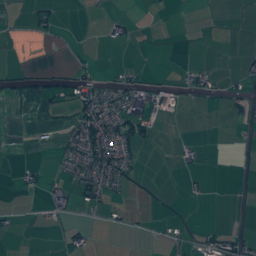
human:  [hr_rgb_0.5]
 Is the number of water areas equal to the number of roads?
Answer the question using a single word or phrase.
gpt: no

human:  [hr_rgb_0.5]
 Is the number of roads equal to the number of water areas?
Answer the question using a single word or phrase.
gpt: no

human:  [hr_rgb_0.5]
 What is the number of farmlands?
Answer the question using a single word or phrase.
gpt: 10

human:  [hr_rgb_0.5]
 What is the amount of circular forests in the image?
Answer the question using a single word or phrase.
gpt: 0

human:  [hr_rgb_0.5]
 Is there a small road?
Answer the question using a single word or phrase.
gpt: yes

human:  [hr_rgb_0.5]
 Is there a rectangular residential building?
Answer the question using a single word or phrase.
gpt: yes

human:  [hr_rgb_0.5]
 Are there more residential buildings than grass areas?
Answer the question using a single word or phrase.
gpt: yes

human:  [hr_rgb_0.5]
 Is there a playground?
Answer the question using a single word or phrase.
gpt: yes

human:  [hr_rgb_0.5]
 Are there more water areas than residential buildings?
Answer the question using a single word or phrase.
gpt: no

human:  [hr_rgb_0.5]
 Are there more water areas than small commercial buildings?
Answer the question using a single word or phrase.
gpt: yes

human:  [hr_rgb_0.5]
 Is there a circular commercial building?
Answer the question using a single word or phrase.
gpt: no

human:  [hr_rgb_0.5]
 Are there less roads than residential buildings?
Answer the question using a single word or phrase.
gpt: yes

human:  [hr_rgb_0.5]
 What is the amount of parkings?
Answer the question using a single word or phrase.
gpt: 9

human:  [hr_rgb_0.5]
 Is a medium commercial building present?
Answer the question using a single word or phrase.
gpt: yes

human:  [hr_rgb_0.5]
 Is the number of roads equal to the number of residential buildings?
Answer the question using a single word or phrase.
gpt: no

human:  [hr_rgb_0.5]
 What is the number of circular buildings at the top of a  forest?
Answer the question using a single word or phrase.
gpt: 6

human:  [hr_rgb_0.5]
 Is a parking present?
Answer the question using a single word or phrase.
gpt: yes

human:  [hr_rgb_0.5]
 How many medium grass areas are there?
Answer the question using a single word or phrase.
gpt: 34

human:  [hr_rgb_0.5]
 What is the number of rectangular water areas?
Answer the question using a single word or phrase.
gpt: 5

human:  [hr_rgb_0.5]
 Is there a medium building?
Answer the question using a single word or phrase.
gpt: yes

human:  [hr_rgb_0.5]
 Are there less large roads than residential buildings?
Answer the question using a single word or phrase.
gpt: yes

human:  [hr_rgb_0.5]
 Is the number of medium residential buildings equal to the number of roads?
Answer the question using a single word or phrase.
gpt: no

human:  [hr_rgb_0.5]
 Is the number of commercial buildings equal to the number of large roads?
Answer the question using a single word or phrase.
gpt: no

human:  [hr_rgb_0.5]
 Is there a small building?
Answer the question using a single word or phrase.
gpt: yes

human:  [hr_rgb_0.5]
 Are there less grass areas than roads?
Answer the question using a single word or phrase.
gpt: no

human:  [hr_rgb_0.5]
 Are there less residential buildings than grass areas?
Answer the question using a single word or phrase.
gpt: no

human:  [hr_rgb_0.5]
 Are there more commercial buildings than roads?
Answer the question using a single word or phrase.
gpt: no

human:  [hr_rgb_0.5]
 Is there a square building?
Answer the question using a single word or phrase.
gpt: yes

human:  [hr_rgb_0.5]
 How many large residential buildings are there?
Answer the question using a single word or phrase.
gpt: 1

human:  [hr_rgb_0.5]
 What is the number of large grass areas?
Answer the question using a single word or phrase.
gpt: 257

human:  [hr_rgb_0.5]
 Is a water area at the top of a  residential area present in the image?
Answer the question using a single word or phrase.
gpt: yes

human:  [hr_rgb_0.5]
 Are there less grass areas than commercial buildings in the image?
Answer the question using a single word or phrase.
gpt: no

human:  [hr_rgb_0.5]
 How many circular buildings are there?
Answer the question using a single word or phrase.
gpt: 6

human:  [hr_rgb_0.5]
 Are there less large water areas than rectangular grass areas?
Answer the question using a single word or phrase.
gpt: yes

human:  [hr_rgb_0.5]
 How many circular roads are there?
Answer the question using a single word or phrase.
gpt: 0

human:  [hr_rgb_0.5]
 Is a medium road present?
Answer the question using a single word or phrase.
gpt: no